Question: I have the 3d bar chart below:

Was wondering if there's a way that I can exclude the 'Closed' and 'TOTALS' row in the chart?
Here's my code that generates this:
'''
chtOverview.DataSource = dt;
var headercountries = new List<string>();
foreach (DataColumn dc in dt.Columns)
{
if (!(dc.ColumnName.ToLower().Contains("total") || dc.ColumnName.ToLower().Contains("status")))
{
headercountries.Add(dc.ColumnName);
chtOverview.Series.Add(new Series(dc.ColumnName));
}
}
chtOverview.Legends.Add(new Legend("Legend1"));
for (int i = 0; i < headercountries.Count; i++)
{
chtOverview.Series[i].ChartArea = "ChartArea1";
chtOverview.Series[i].ChartType = SeriesChartType.Column;
chtOverview.Series[i].IsValueShownAsLabel = true;
chtOverview.Series[i].Legend = "Legend1";
chtOverview.Series[i].XValueMember = "Case Status";
chtOverview.Series[i].YAxisType = AxisType.Primary;
chtOverview.Series[i].YValueMembers = headercountries[i];
}
chtOverview.DataBind();
'''
Thanks for the help. :)
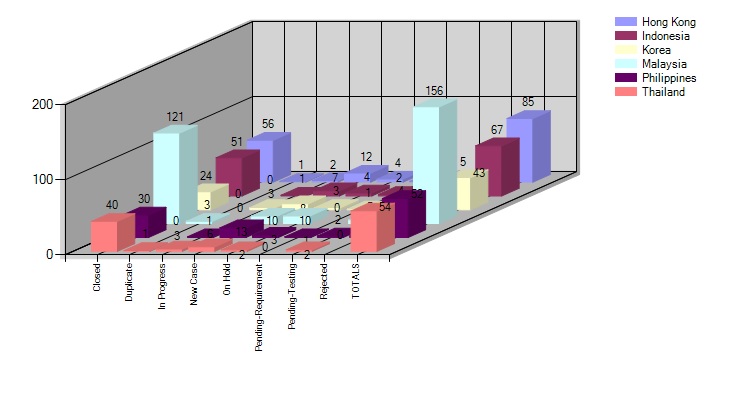
Answer: In the line where you declare the datasource:
'''
chtOverview.DataSource = dt.Select("[Case Status] NOT IN ('Closed', 'TOTALS')");
'''